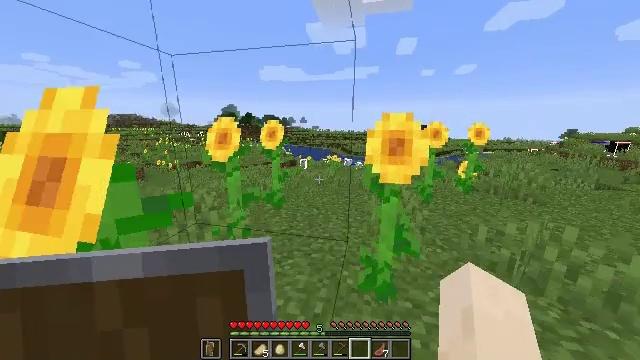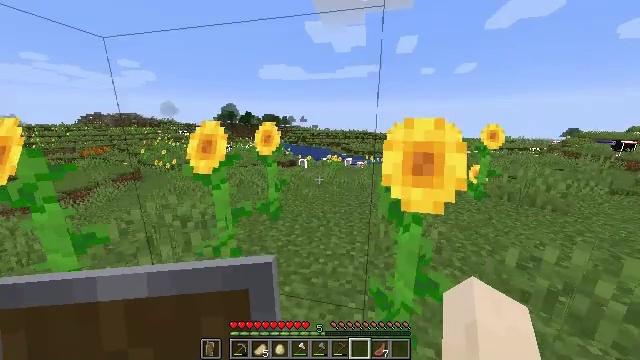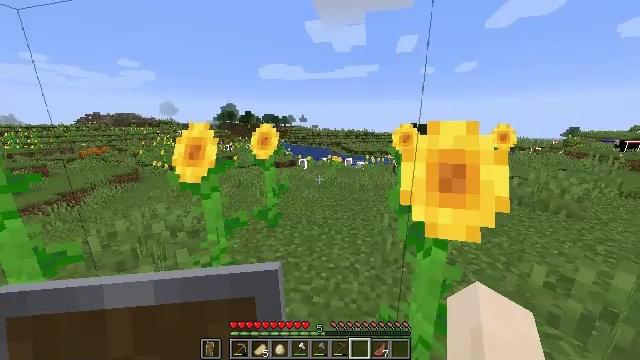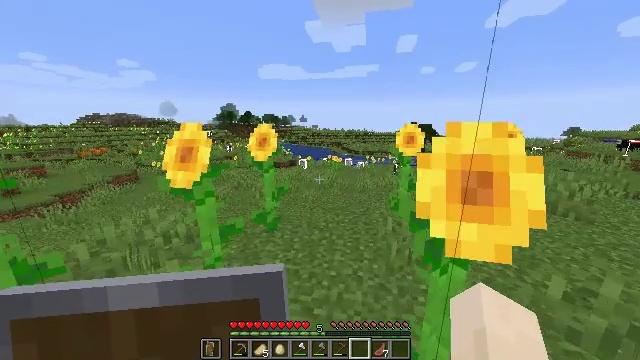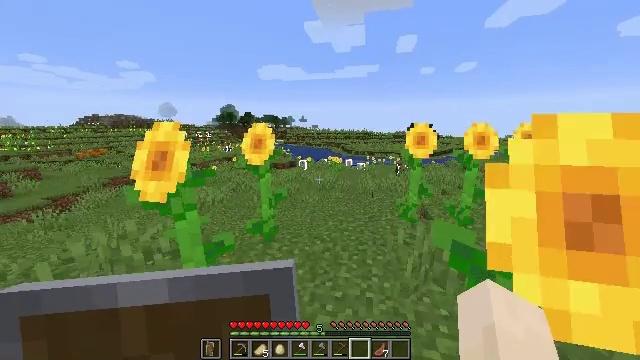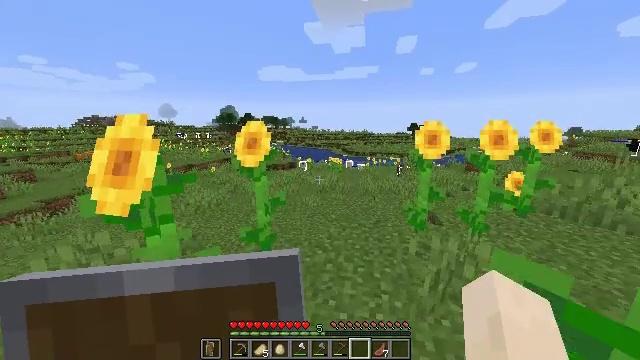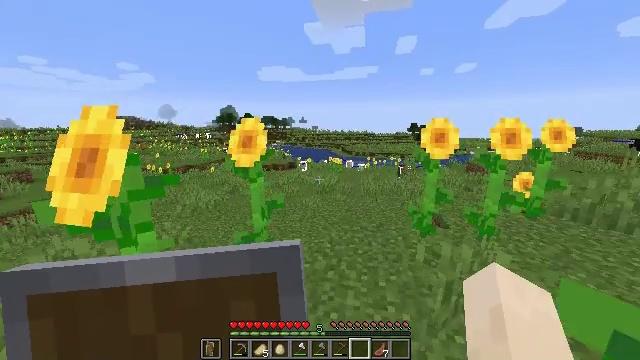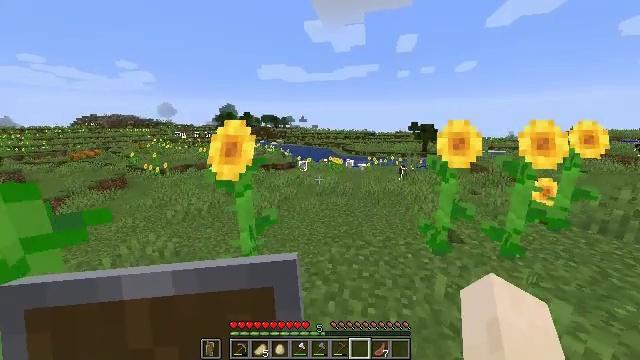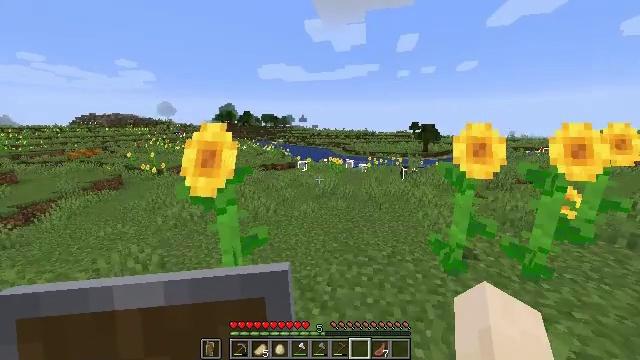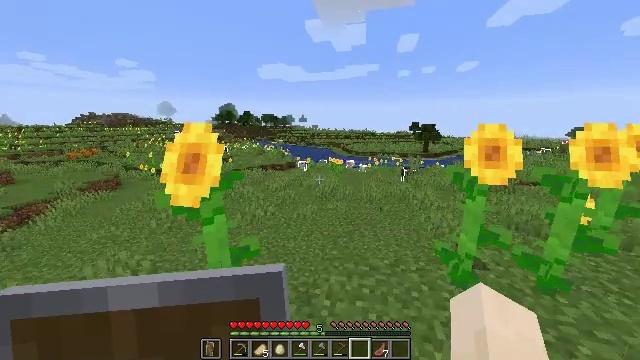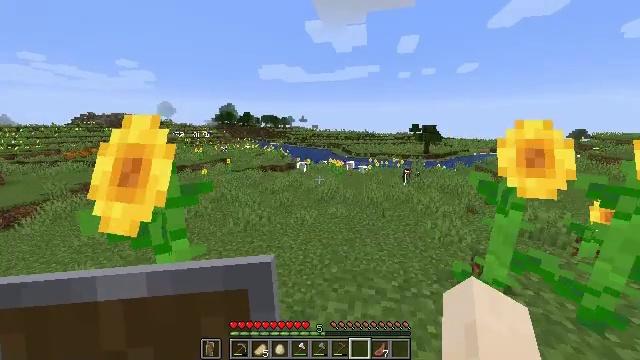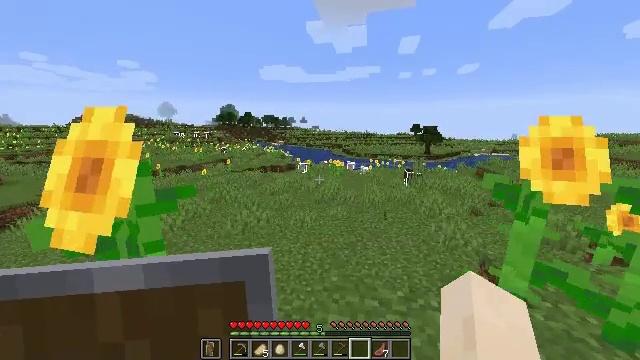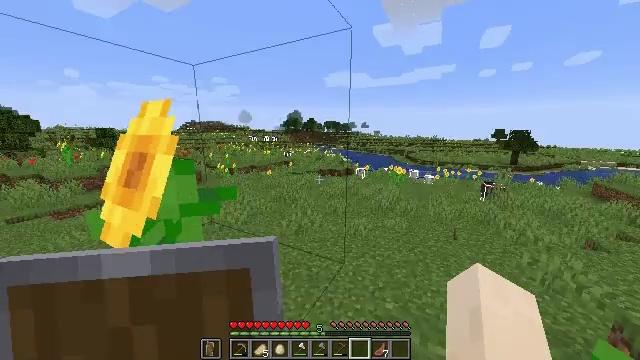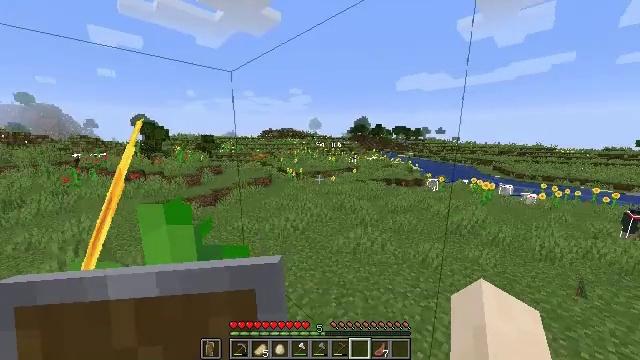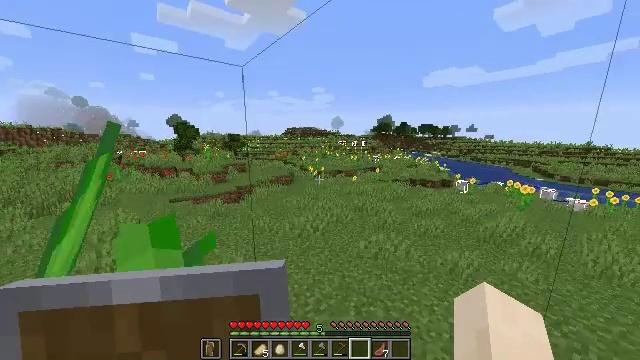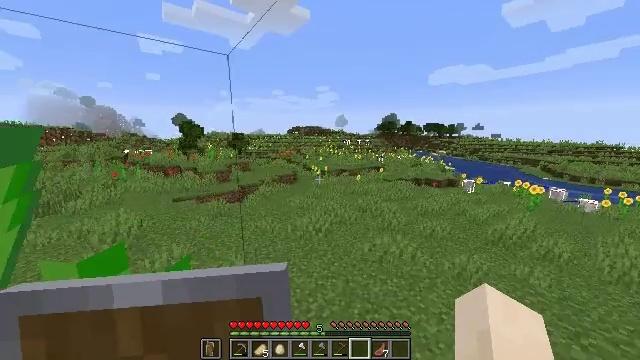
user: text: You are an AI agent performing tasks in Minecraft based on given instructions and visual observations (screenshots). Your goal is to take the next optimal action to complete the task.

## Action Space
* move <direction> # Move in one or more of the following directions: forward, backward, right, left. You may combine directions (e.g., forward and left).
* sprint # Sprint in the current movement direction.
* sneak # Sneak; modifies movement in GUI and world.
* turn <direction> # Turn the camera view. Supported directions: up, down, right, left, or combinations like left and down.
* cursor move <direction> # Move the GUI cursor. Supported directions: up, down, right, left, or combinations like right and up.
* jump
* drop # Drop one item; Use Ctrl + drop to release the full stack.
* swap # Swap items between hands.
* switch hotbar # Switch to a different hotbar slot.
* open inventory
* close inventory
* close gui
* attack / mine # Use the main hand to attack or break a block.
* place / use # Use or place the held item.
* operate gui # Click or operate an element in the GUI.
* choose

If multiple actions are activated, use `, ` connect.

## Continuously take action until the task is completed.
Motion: motion action
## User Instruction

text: Harvest a pumpkin from the field.
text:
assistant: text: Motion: move forward, sprint
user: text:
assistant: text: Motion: move forward, sprint
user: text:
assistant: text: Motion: move forward, sprint
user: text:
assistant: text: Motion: move forward, sprint
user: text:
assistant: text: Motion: move forward, sprint
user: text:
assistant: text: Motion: move forward, sprint
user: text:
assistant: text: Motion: move forward, sprint
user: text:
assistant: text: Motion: move forward, sprint
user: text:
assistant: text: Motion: move forward, sprint
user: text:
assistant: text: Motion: move forward, sprint
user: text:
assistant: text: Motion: move forward, sprint
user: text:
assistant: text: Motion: move forward, sprint, turn left and up
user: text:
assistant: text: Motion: move forward, sprint, turn left and up
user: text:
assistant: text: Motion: move forward, sprint, turn left
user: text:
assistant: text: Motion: move forward, sprint, turn left
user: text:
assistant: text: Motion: move forward, sprint
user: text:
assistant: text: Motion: move forward, sprint
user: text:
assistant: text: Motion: move forward, sprint, turn left
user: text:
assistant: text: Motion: move forward, sprint, turn left
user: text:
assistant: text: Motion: move forward, sprint, turn left
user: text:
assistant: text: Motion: move forward, sprint
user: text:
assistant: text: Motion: move forward, sprint
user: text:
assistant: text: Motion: move forward, sprint
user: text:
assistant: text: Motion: move forward, sprint
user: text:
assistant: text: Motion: move forward, sprint
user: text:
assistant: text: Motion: move forward, sprint
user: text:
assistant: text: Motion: move forward, sprint
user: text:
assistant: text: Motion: move forward, sprint
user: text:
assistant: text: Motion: move forward, sprint
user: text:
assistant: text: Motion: move forward, sprint